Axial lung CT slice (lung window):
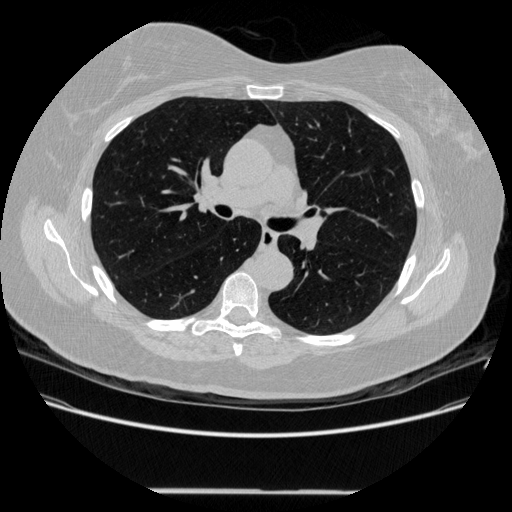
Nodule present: no